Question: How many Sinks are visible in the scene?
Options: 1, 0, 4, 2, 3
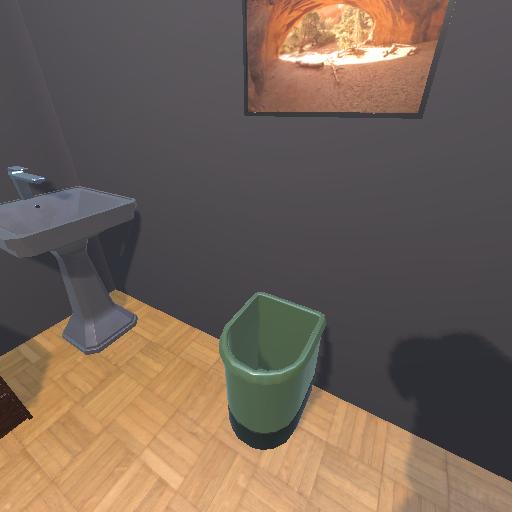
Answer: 1